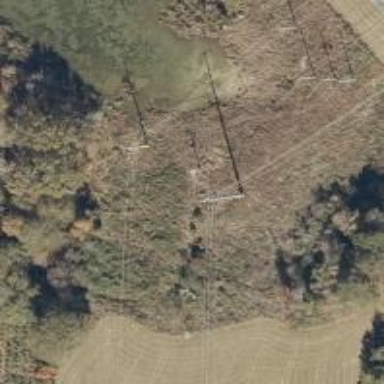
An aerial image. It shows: Power pole.